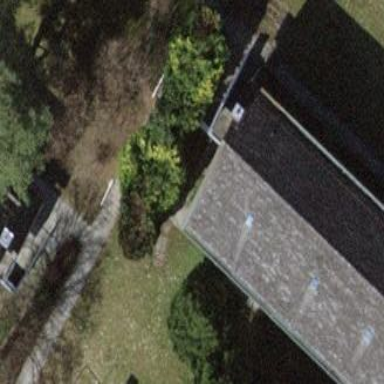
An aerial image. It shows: Building with pitched roof.